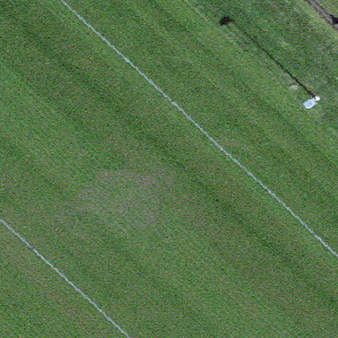
Label: other